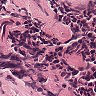
Metastatic tissue present: no